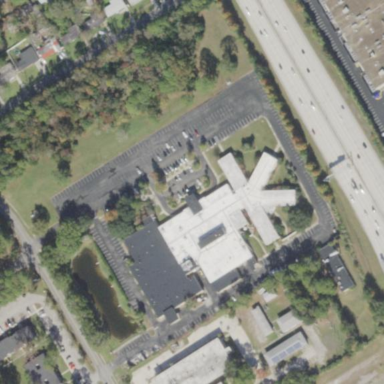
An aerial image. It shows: Hospital providing healthcare services.